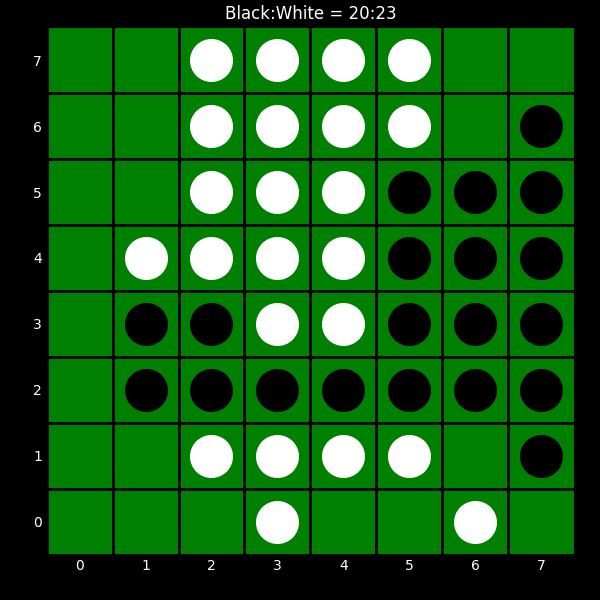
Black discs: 20
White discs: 23